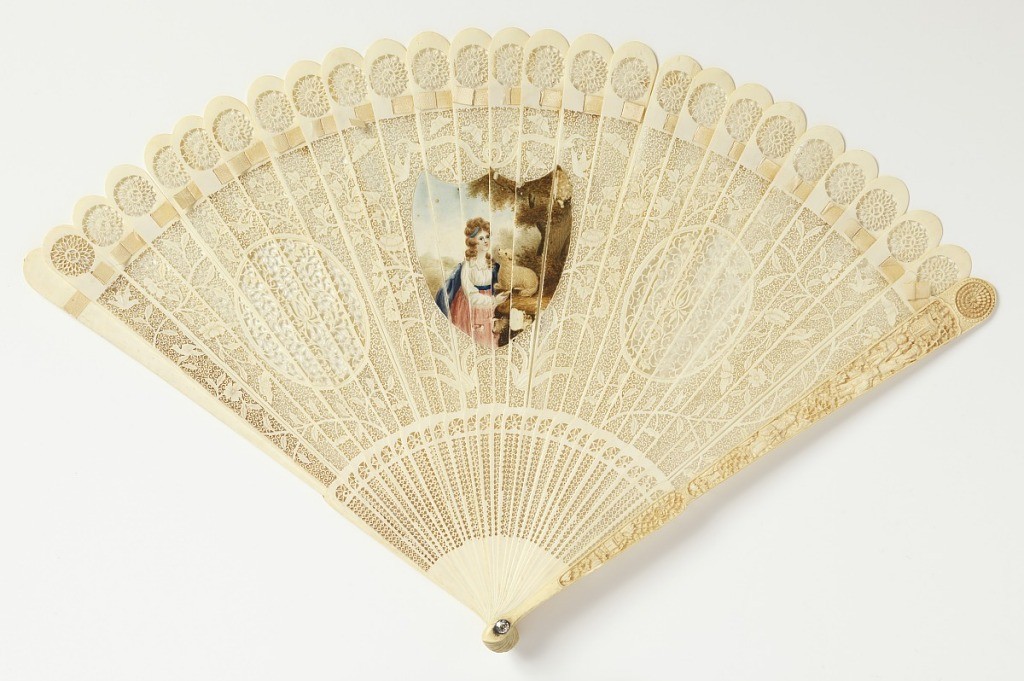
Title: Brisé fan
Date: late 18th century
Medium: Carved, pierced and painted ivory sticks, faceted stone at rivet, silk ribbon
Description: Brisé fan. Carved and pierced ivory sticks with painted central shield showing a girl and lamb. Carved guards with figures. Faceted glass at rivet. Silk connecting ribbon. Possibly inspired by a painting by Angelica Kauffman (Swiss, 1741-1807) entitled "Innocence."